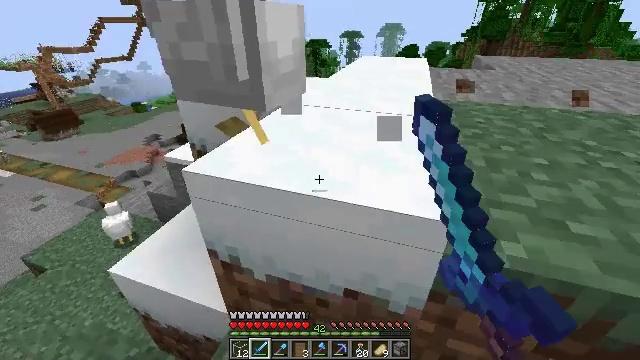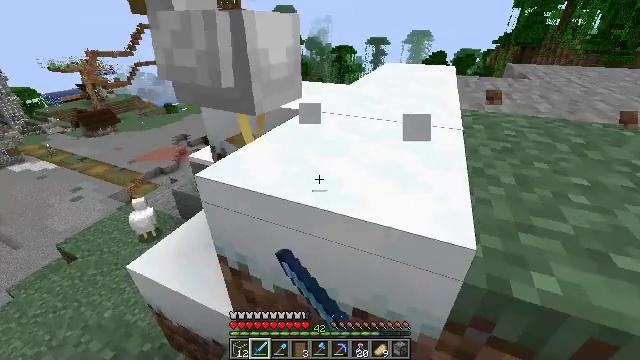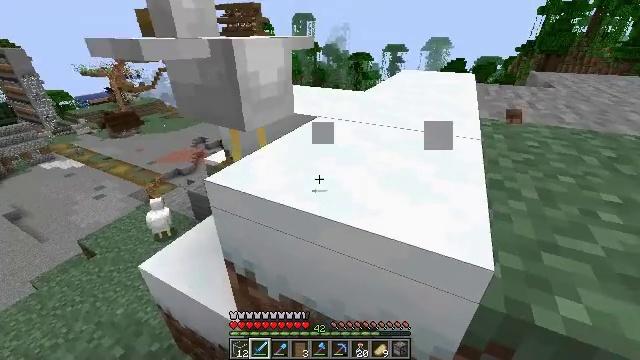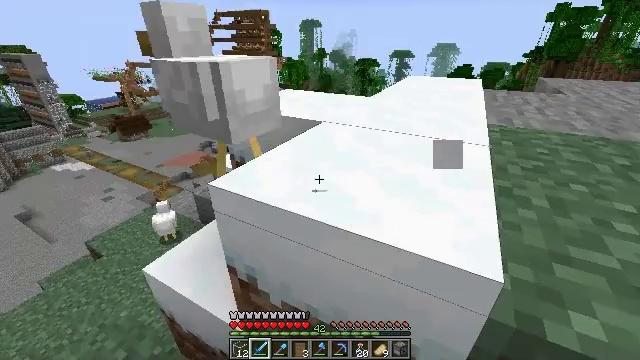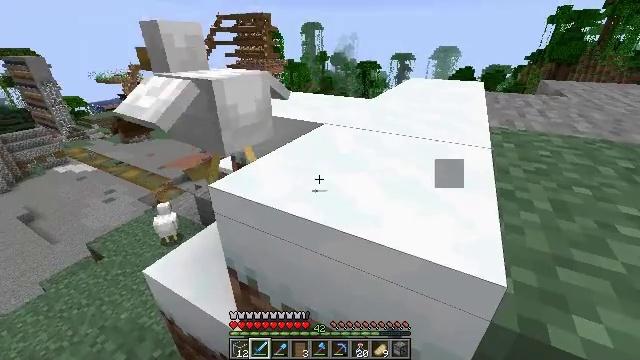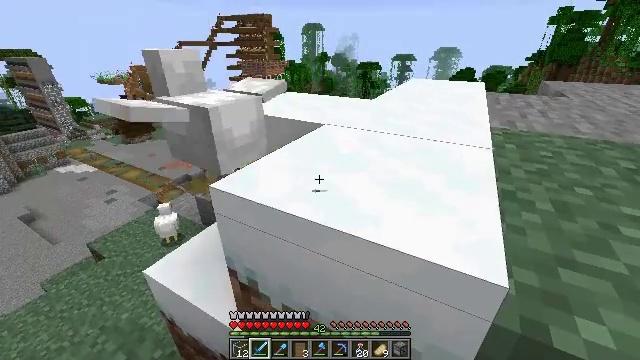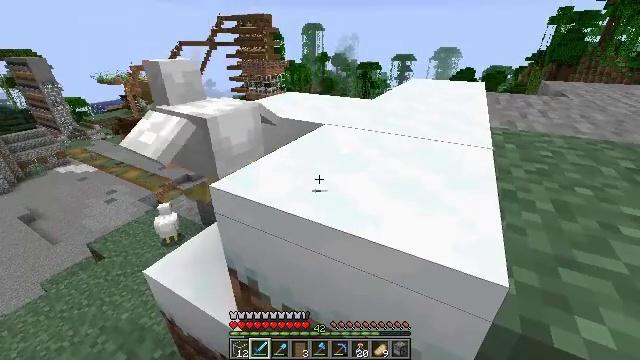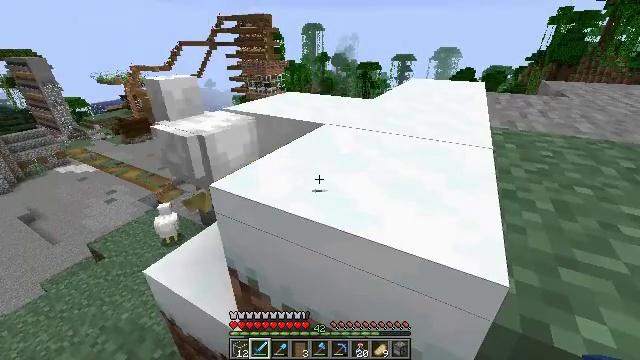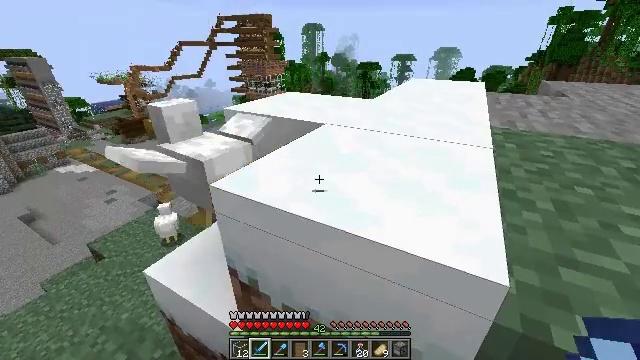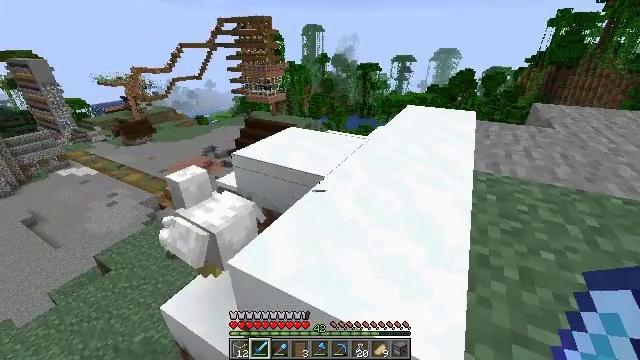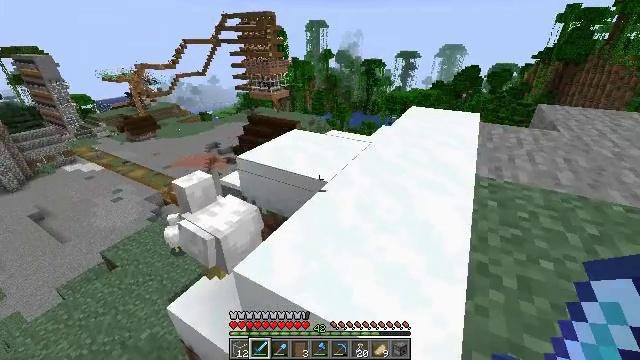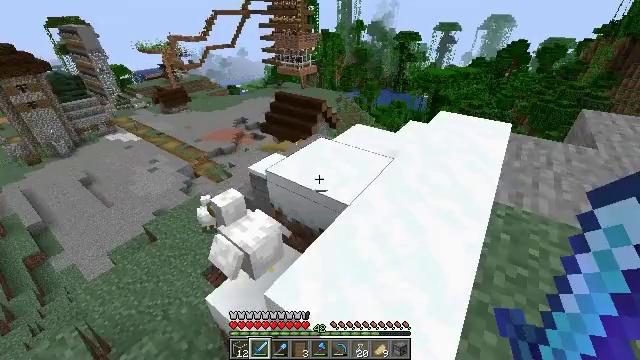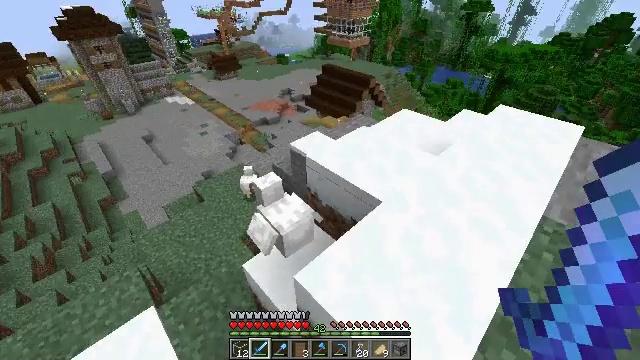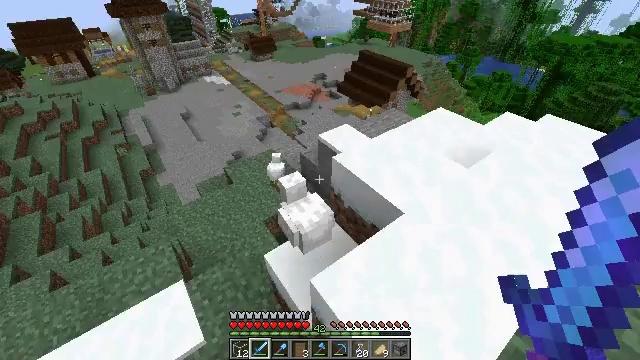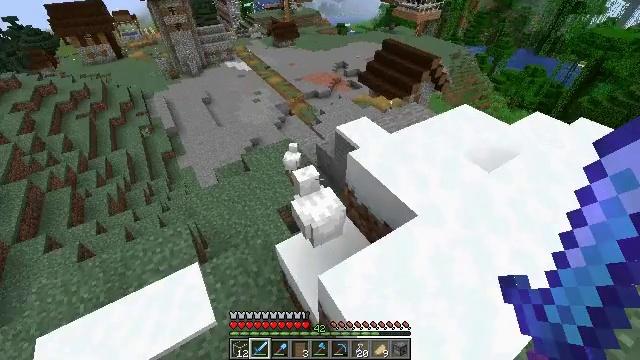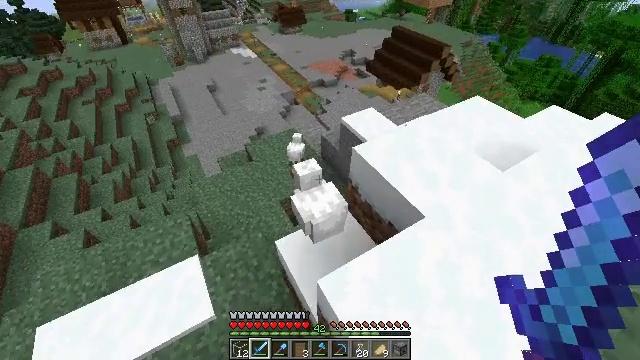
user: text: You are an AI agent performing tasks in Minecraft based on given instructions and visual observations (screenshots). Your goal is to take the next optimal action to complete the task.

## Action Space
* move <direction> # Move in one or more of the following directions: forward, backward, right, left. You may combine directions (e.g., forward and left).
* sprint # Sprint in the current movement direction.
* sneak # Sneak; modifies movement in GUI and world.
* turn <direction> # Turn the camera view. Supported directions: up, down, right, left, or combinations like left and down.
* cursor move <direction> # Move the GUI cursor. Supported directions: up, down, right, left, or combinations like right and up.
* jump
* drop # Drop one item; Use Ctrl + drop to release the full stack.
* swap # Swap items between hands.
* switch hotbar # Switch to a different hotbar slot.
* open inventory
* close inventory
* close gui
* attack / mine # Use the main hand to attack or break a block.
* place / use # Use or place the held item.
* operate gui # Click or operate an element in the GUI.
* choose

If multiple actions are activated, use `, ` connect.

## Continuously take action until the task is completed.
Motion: motion action
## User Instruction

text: Combat the chicken.
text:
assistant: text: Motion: turn left and up
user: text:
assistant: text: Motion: turn left and up
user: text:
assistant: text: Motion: turn left and up
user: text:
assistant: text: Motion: no_op
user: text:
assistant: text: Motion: no_op
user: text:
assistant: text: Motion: no_op
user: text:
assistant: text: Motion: no_op
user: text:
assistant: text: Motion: no_op
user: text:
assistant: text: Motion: jump
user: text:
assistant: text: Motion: move forward, jump
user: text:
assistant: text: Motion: move forward, turn left and down, jump
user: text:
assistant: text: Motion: move forward, turn left and down, jump
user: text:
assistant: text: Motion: move forward, turn left and down, jump
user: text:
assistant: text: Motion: move forward, turn left and down, jump
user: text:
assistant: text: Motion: move forward, turn left and down, jump
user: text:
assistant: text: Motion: move forward, turn left and down, jump
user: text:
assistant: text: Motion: move forward, turn down, jump
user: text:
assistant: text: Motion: move forward, turn down, jump
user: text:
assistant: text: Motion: move forward, turn left and down, jump
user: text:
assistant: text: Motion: jump
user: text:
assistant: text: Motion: no_op
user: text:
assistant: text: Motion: turn left
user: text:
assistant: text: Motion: turn left and up
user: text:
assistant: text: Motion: turn left
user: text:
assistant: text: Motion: no_op
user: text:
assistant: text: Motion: turn down
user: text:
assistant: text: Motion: turn down
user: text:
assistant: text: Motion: turn down
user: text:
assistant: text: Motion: turn down
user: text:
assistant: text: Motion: no_op